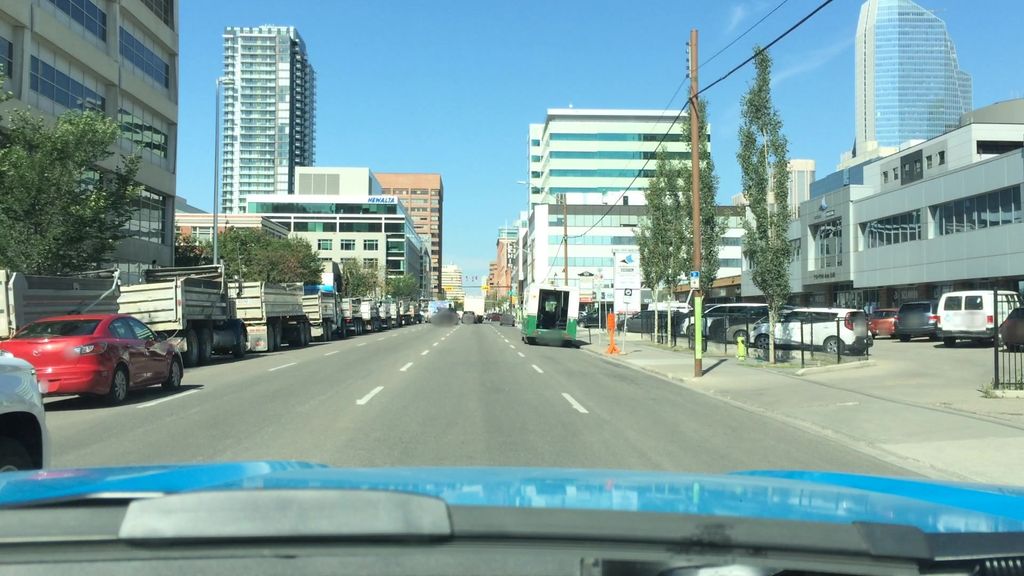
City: calgary